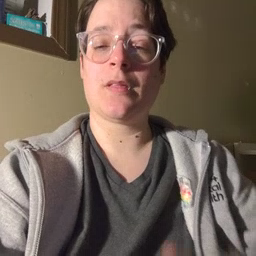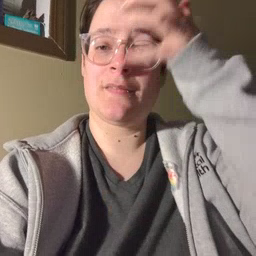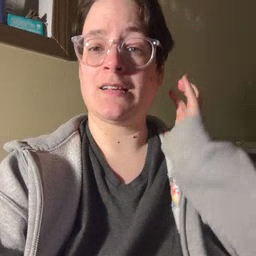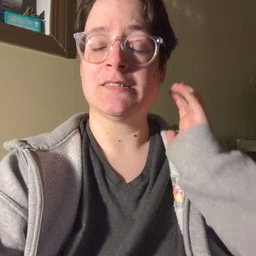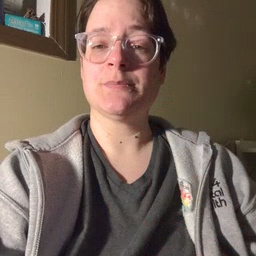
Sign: lion